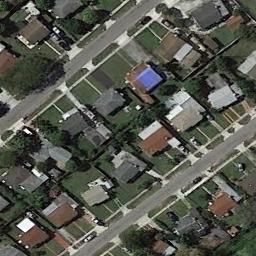
Label: residential